【题型】选择题　【知识点】平面几何　【难度】easy
一张半径为$1$厘米的圆形纸片在一个边长为$5$厘米正方形内任意移动，那么在该正方形内，这张圆形纸片不能覆盖到的部分的面积是（ ）

\vspace{0.2cm}
\noindent A．$25-\pi$ \qquad B．$5-\pi$ \qquad C．$4-\pi$ \qquad D．$\pi$

\vspace{0.2cm}
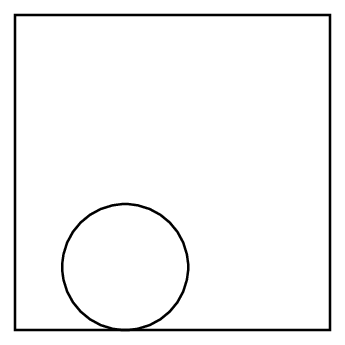
【解答】

\noindent \textbf{【答案】} C

\vspace{0.2cm}
\noindent \textbf{【分析】} 圆形纸片“不能接触到的部分”的面积就是小正方形的面积与扇形的面积的差，再乘$4$即可得解．

\vspace{0.2cm}
\noindent \textbf{【详解】} 解：如图所示，

\vspace{0.2cm}
\noindent 小正方形的面积是：$1\times1=1$，
当圆运动到正方形的一个角上时，形成扇形，它的面积是$\dfrac{1^2\pi}{4}=\dfrac{\pi}{4}$，
则这张圆形纸片“不能接触到的部分”的面积是：$\left(1-\dfrac{\pi}{4}\right)\times4=4-\pi$，
故选：C．

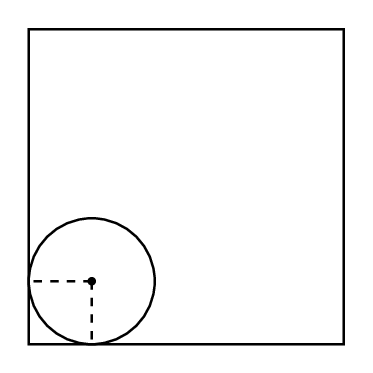